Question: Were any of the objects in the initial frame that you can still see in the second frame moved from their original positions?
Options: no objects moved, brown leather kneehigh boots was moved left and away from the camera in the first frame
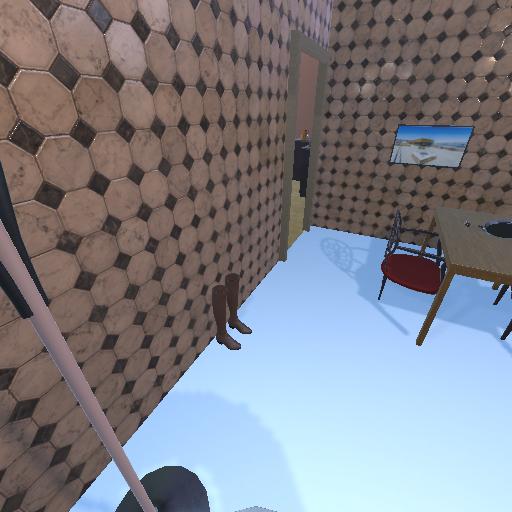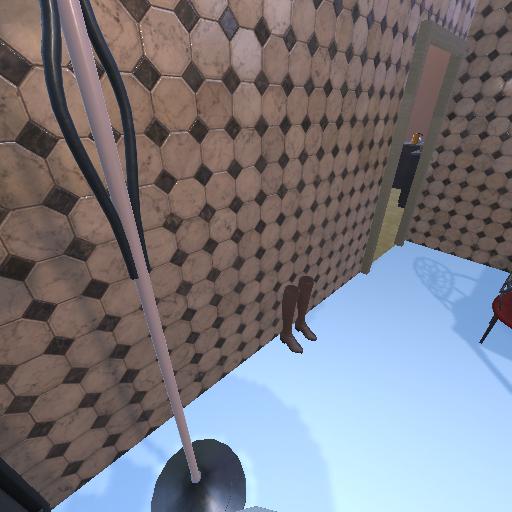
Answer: no objects moved